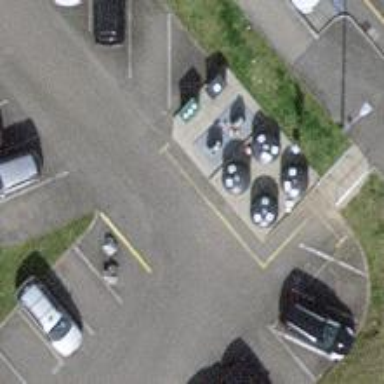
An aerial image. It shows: Recycling container in the area designated for recycling.